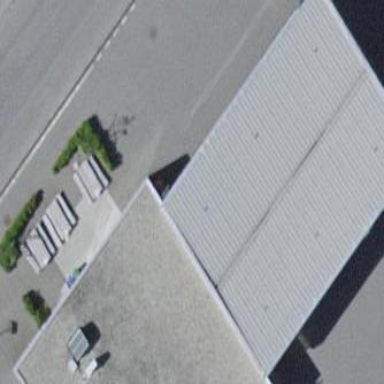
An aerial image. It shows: Fuel station located under roof.